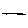
Label: line